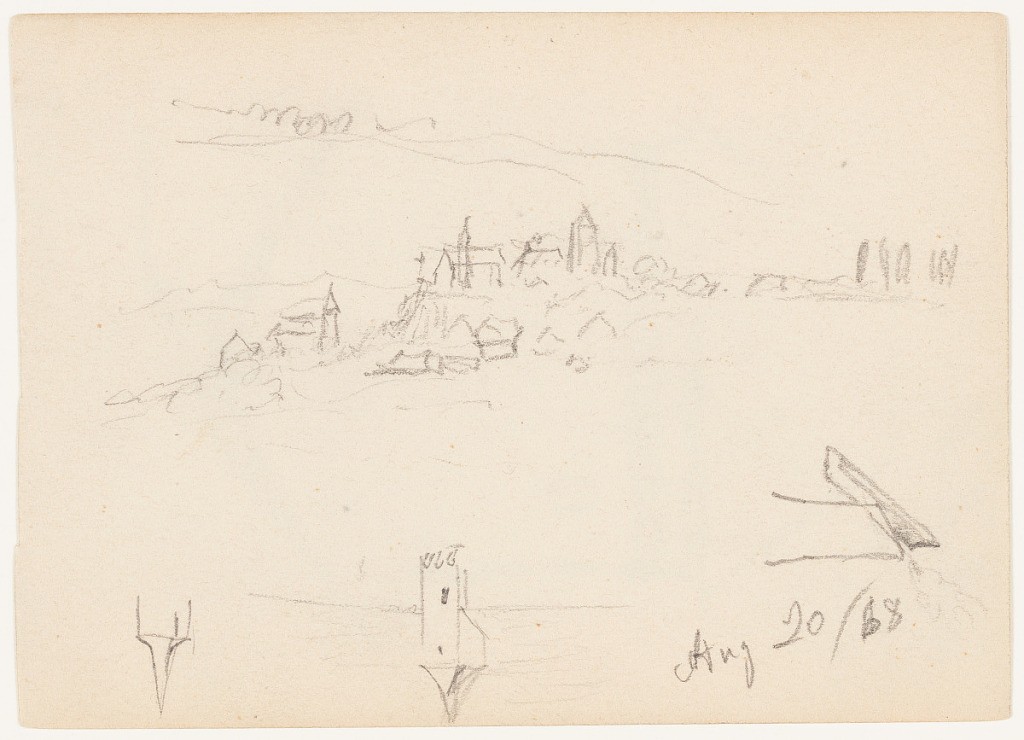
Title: Thun, Switzerland
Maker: Frederic Edwin Church, American, 1826–1900
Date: August 20, 1868
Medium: Graphite on tan wove paper; verso: graphite
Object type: drawing
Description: Landscape sketch showing a view of the city of Thun, Switzerland, with views of an active chimney and two watch towers oppositely oriented along the lower margin. At center, city buildings are perched on a hill overlooking other structures. The outline of a mountain ridge is visible in the background.

Verso: Architectural sketch of a tall building in Thun, Switzerland with one window in the upper left portion of its facade, and a steeply sloping roof with an elaborate cornice.